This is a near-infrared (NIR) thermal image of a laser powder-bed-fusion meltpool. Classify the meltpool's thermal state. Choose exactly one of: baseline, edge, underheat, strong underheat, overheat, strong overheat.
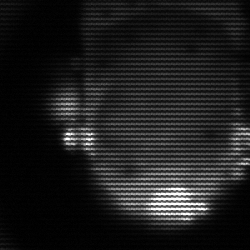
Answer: baseline